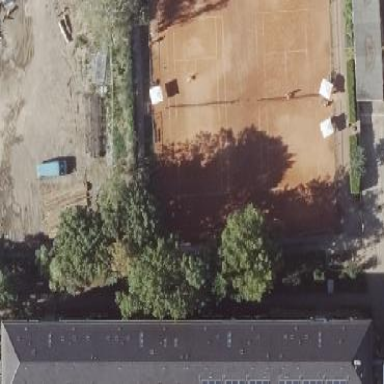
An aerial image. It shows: Tennis court on the leisure land pitch.